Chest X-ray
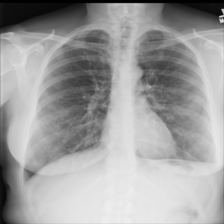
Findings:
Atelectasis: negative
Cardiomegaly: negative
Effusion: negative
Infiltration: negative
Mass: negative
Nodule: negative
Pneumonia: negative
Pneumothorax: negative
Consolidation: negative
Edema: negative
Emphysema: negative
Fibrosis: negative
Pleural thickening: negative
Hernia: negative